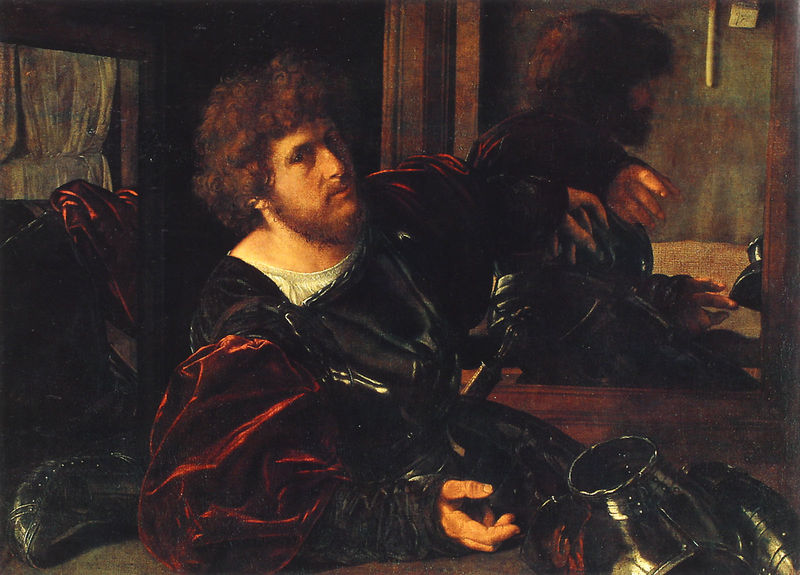
Titel: Porträt eines Mannes in Rüstung
Künstler: Giovan Gerolamo Savoldo
Institution: Paris, Musée du Louvre
Schlagwörter: dunkel, gemälde, hand, mann, schatten, finger, holz, licht, rücken, weiss, blick, rot, bart, hemd, barock, rahmen, samt, ärmel, bild, bildnis, portrait, porträt, spiegel, haare, locken, seide, genre, krug, metall, schwert, ritter, rüstung, rom, dolch, wams, ansehen, selbstbewusst, castiglione, selbstbewusstes bild, selbportrait